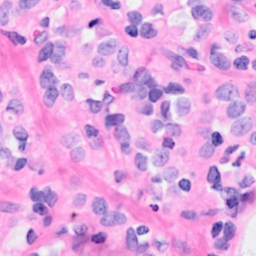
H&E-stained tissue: Breast